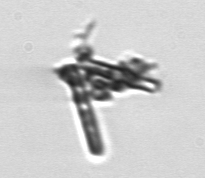
Label: Thalassionema